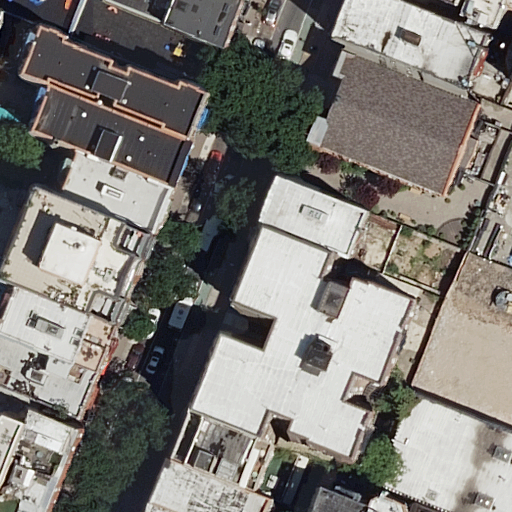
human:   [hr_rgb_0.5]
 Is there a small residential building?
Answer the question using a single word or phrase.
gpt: yes

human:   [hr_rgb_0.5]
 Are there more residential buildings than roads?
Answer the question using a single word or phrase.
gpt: yes

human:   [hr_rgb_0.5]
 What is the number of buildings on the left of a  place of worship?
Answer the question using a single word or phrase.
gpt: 16

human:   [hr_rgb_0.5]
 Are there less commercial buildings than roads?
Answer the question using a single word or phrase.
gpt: yes

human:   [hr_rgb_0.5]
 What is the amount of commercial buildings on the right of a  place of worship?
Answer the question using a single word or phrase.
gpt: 0

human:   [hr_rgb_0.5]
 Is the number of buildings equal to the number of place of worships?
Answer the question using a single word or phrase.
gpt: no

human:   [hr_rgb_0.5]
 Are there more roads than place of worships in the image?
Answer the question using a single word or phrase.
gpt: no

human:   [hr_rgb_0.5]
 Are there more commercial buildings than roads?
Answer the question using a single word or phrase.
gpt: no

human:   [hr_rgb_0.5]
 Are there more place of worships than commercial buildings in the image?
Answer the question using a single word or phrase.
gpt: yes

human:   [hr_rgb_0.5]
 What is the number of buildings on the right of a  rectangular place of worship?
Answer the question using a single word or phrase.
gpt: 0

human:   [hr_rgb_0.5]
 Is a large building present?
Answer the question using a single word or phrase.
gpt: yes

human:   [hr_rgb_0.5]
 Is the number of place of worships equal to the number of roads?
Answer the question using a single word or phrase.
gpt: no

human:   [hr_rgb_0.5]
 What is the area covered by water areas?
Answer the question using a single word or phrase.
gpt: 0m2

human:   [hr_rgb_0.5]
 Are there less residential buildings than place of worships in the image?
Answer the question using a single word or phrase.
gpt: no

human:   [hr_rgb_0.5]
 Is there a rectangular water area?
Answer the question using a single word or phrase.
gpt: no

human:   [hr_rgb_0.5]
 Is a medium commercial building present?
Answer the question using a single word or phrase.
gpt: no

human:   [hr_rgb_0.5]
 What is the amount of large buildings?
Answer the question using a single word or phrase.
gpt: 2

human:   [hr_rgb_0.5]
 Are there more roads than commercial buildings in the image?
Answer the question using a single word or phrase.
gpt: yes

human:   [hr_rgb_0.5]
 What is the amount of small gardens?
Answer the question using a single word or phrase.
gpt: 0

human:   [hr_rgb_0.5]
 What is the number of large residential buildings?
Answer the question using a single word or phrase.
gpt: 2

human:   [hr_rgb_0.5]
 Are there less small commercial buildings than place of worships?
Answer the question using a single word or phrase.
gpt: yes

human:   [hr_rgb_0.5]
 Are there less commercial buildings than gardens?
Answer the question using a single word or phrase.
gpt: yes

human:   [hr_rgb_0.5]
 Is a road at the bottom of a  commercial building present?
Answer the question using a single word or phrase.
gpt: no

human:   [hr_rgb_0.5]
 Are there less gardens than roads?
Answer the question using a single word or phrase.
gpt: no

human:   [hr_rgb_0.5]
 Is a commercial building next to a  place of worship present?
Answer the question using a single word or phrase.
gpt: no

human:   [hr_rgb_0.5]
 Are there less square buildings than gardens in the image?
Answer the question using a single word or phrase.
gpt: yes

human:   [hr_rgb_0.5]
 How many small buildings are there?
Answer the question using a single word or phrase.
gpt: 9

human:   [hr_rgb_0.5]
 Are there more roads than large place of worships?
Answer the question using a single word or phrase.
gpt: no

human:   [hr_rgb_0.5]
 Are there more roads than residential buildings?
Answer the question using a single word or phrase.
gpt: no

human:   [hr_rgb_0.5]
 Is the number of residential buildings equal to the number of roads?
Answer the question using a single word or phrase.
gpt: no

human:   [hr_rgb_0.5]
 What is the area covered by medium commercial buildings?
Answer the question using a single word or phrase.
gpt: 0m2

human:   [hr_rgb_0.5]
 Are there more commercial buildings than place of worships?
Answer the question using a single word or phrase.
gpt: no

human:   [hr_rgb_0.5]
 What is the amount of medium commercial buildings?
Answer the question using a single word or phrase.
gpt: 0

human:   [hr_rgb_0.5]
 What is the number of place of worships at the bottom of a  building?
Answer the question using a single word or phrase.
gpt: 2

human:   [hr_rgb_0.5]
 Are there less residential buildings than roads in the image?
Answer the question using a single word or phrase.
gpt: no

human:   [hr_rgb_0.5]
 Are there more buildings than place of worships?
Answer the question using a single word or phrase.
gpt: yes